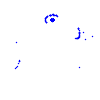
Particle: electron